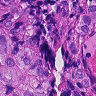
Metastatic tissue present: yes